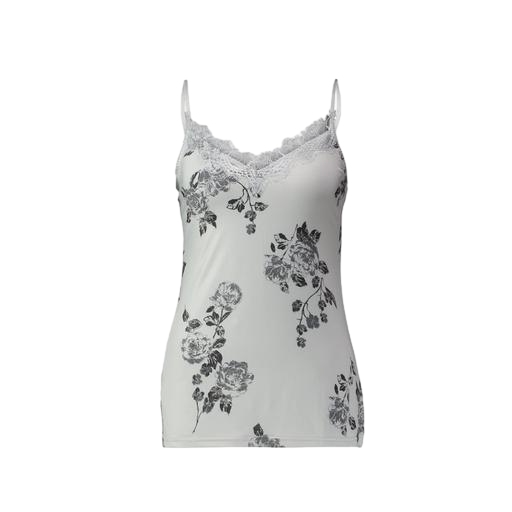
white printed tank top, grey and white tank top, camisole top, white background